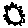
Label: sun